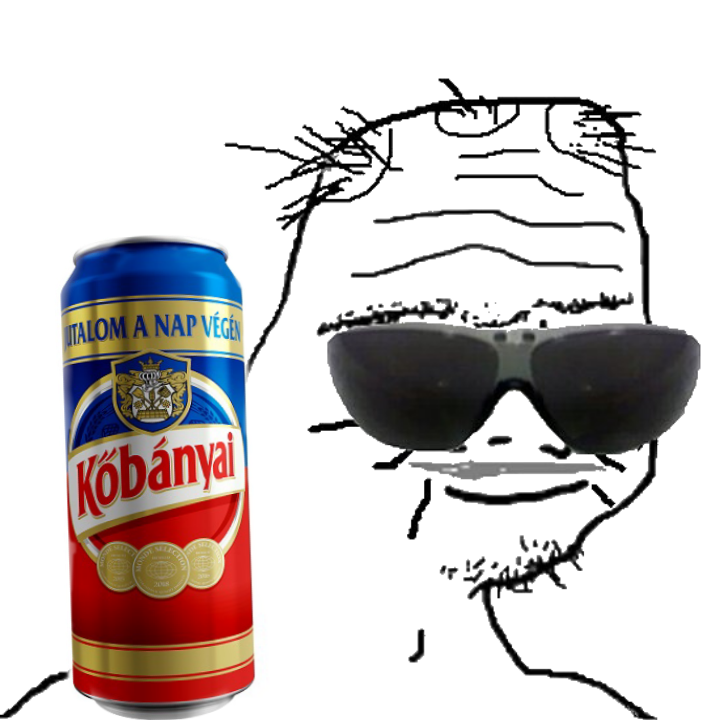
Label: 5_Boomer